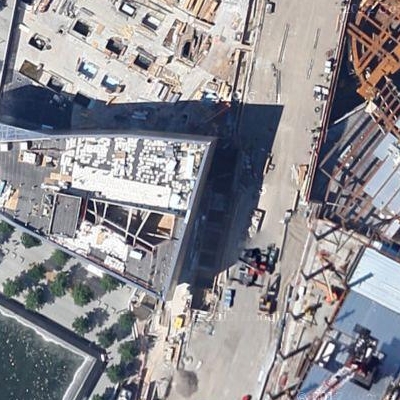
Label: cIndustry